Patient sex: F
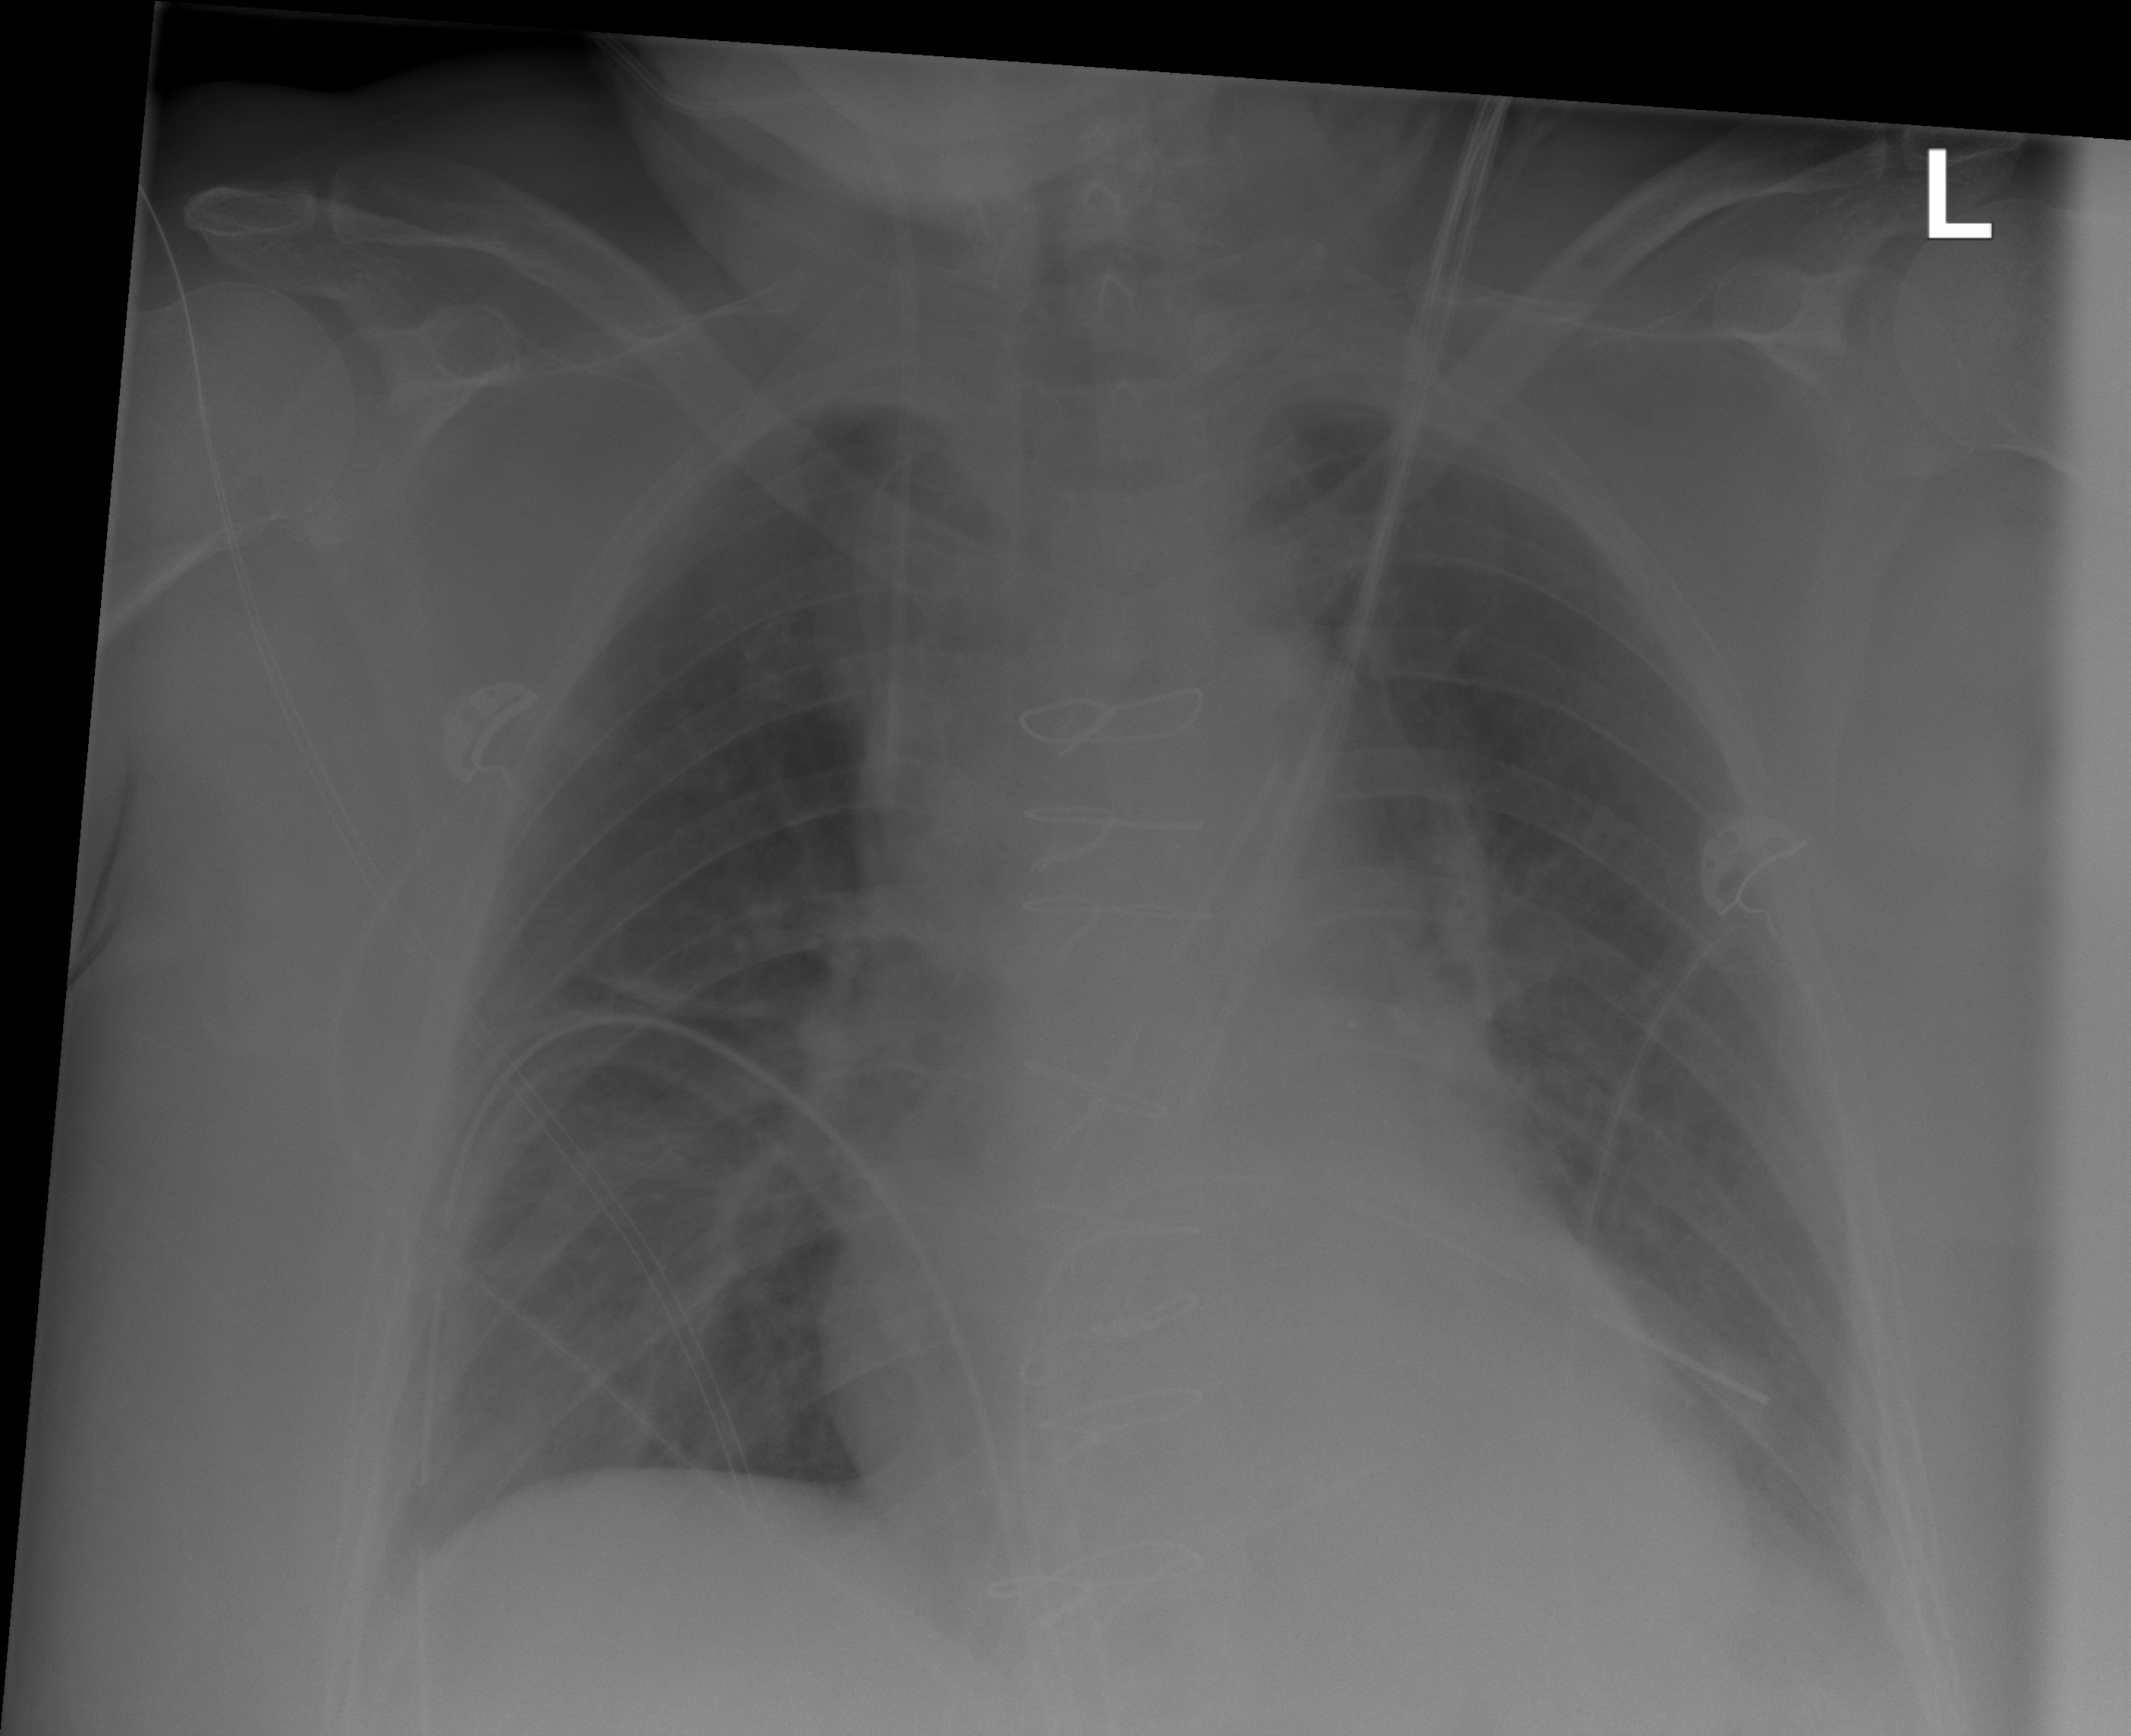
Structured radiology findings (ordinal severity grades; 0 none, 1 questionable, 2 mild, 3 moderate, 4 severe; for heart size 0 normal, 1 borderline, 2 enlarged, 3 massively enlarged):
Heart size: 2
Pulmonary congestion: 1
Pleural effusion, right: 0
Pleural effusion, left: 1
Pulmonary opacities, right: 0
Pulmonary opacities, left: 0
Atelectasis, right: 2
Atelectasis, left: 2